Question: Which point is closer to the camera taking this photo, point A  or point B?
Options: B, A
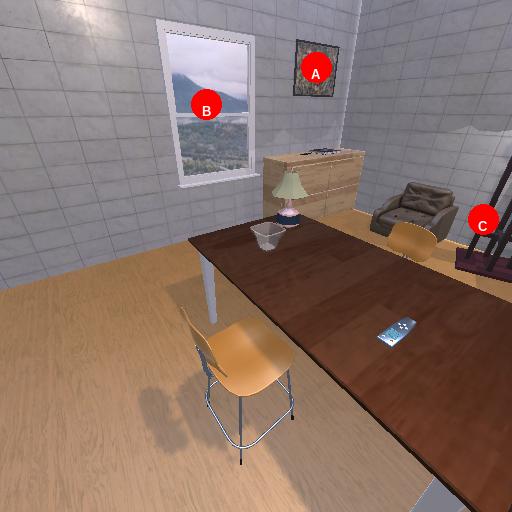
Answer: B